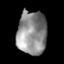
Tissue: lung
Cell type: Endothelial cells
Senescence score: 0.2386
Nuclear area (px): 1259
Mean DAPI intensity: 141.629